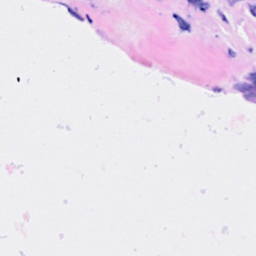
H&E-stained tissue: Breast